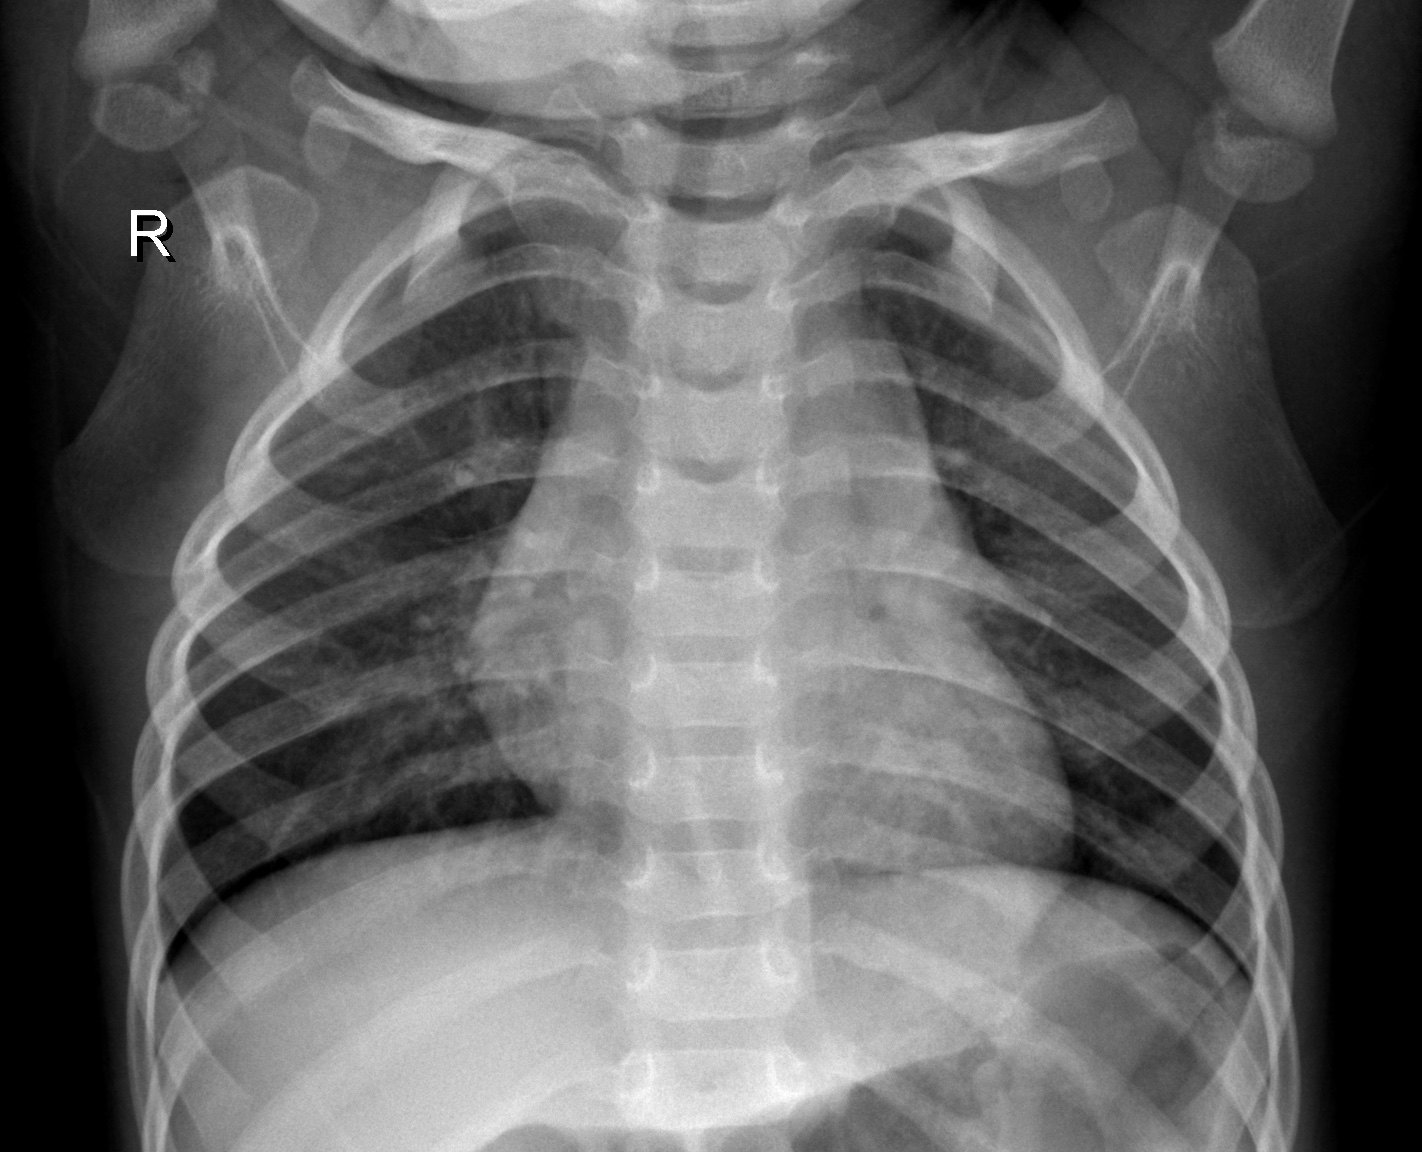
Diagnosis: NORMAL